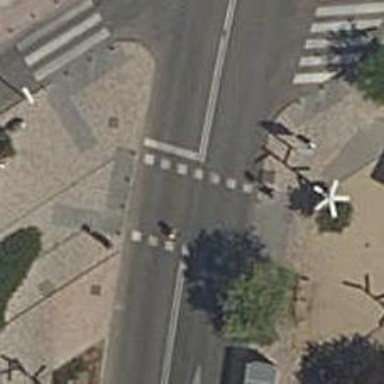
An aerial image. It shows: Crossing with traffic signals.